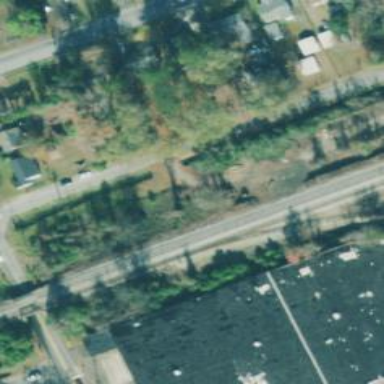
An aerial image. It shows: Railway spur junction.